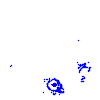
Particle: electron